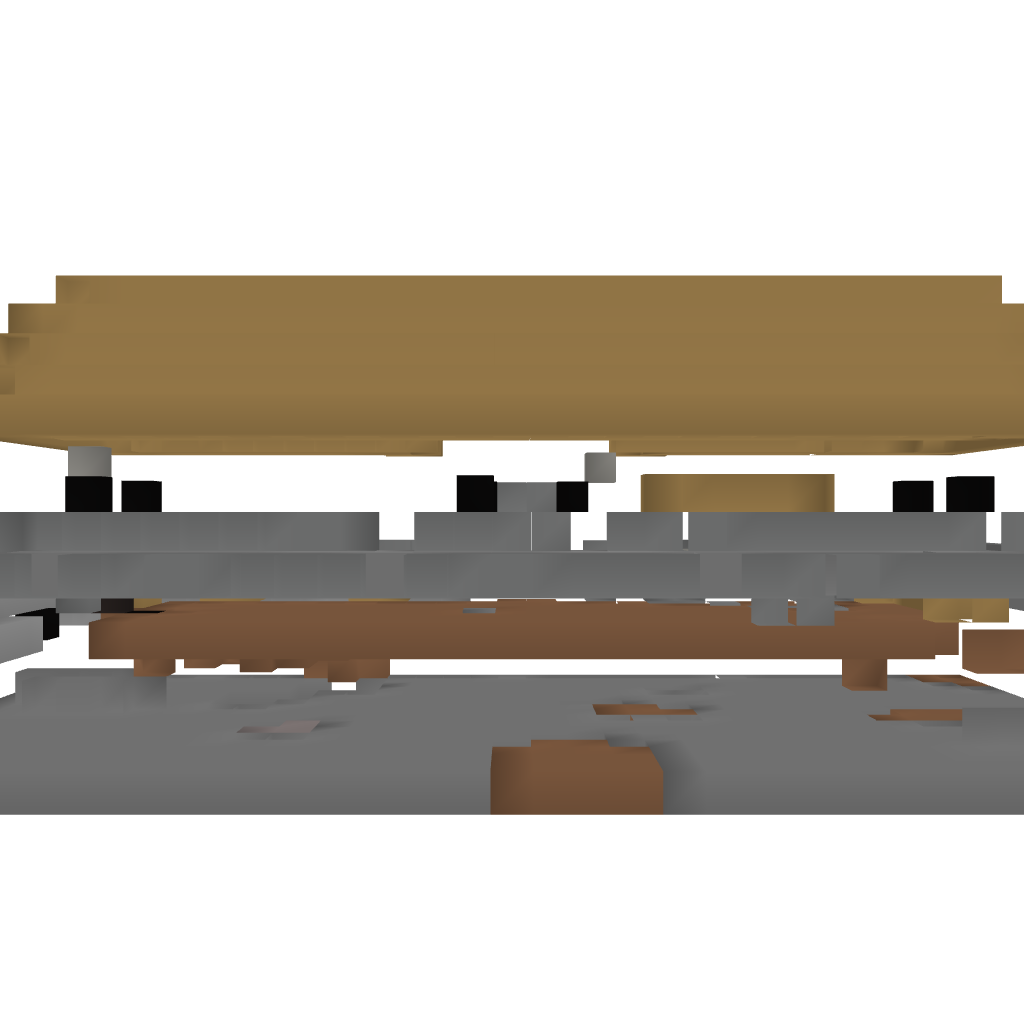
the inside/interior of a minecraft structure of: Lovely small house